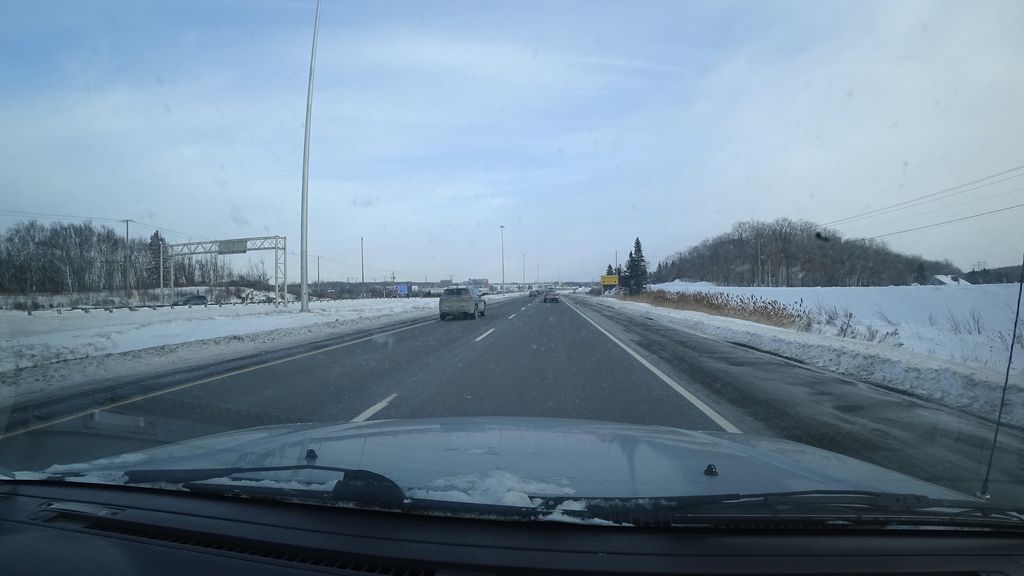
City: quebec_city